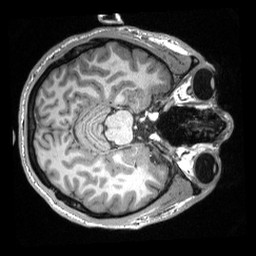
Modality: T1w
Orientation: axial
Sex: male